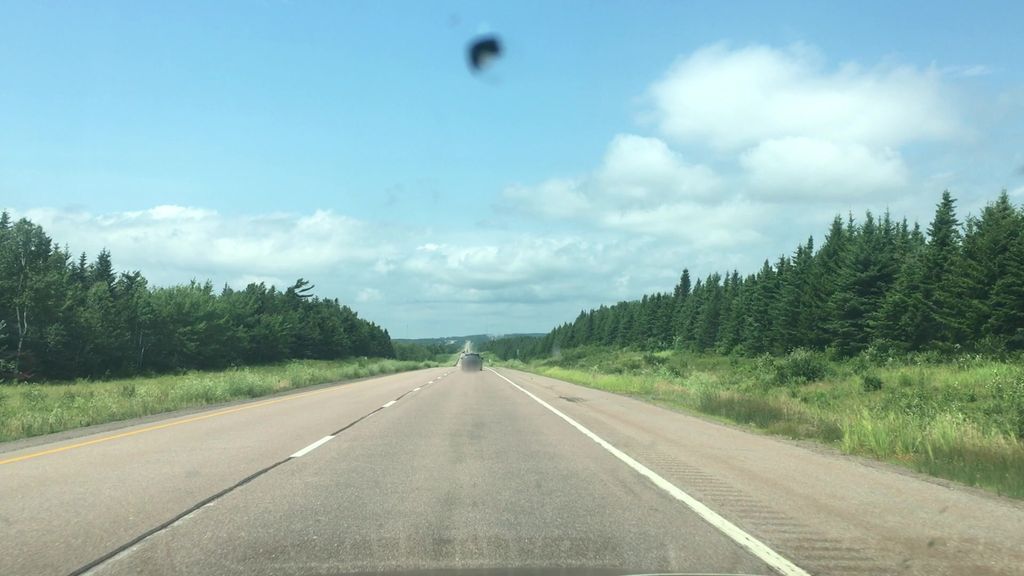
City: charlottetown